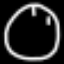
Label: clock